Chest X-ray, AP view. Patient: 60 years old, sex F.
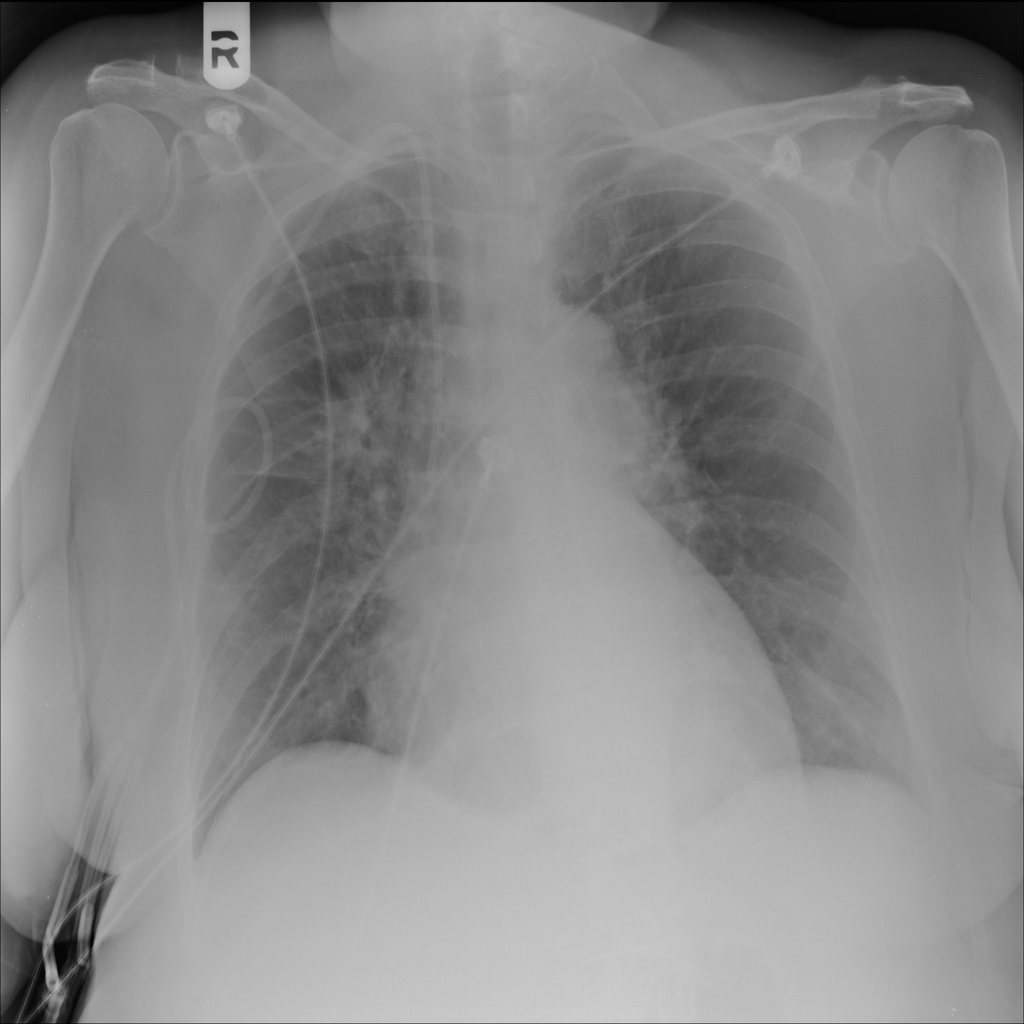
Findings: Cardiomegaly, Effusion, Infiltration